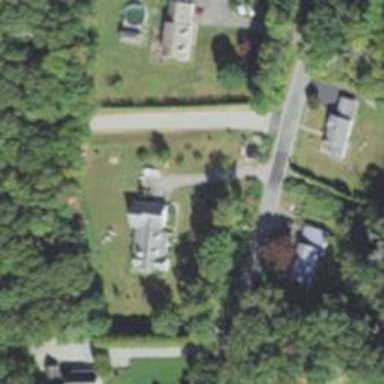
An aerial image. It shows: Residential driveway used as service road.